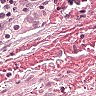
Metastatic tissue present: yes